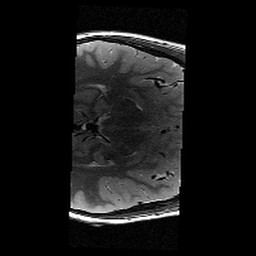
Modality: T2w
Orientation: axial
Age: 11
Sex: male
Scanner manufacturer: siemens
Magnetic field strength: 3 T
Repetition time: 9.23 s
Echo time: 0.067 s